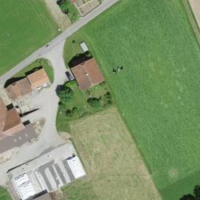
EUNIS habitat code: 52
Species observed at this site:
Apis mellifera
Polistes dominula